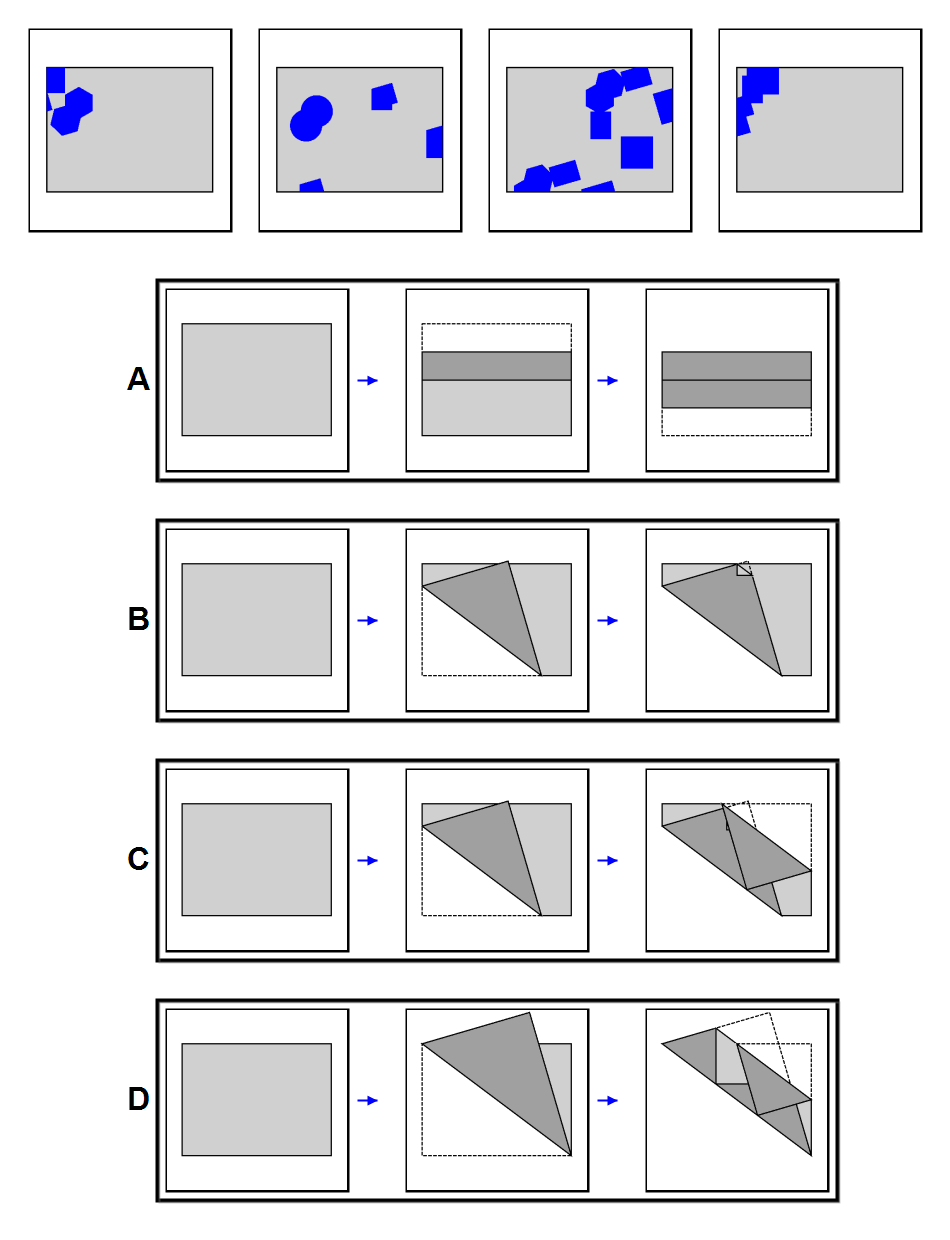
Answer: C